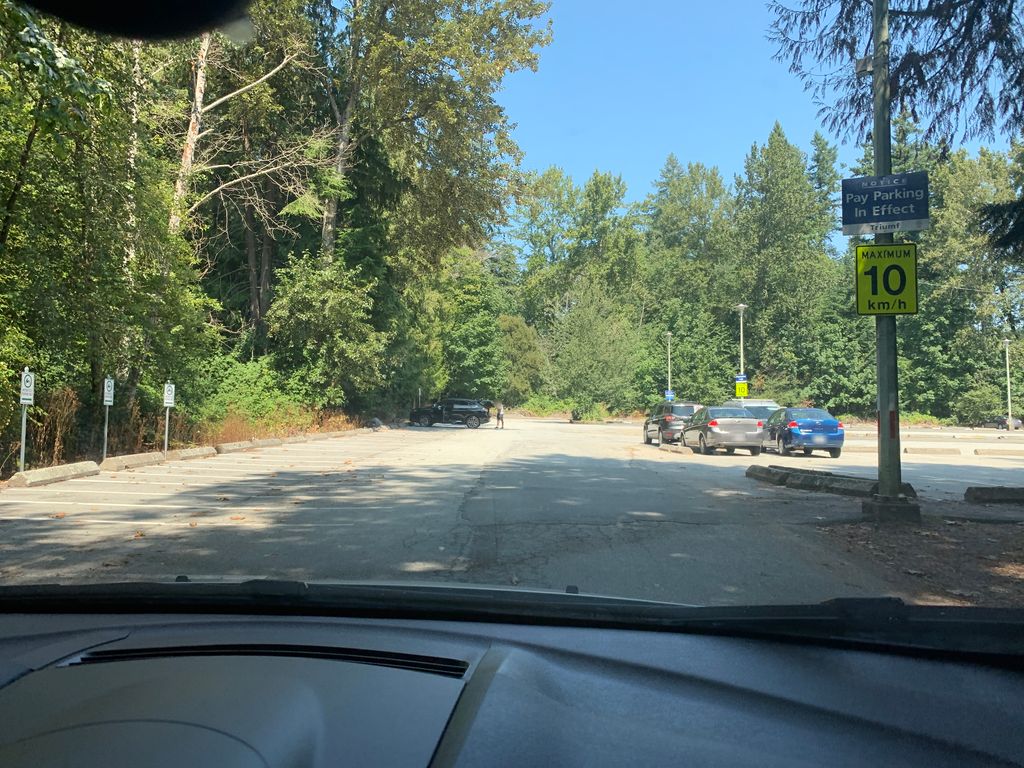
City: vancouver